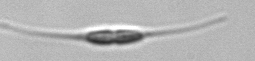
Label: Cylindrotheca